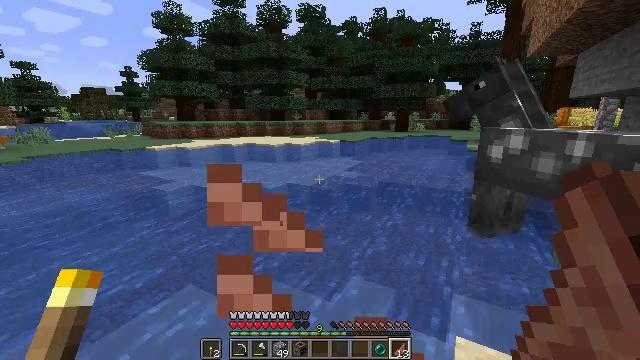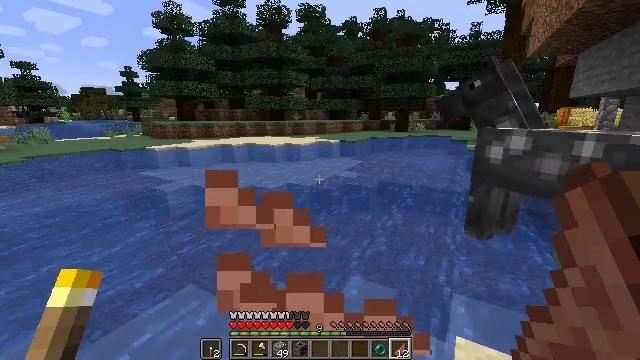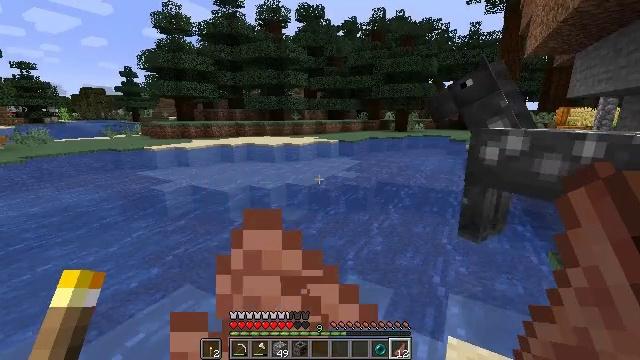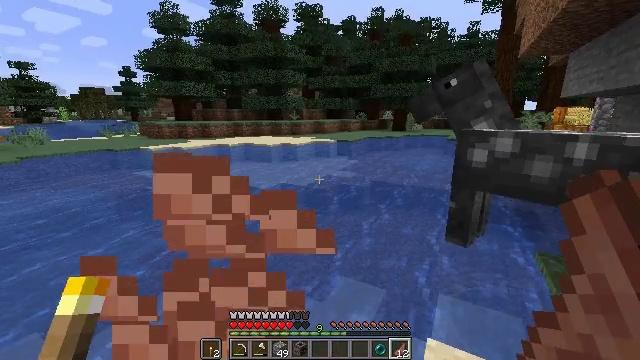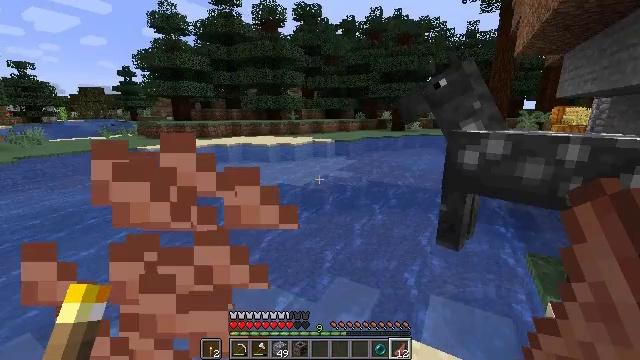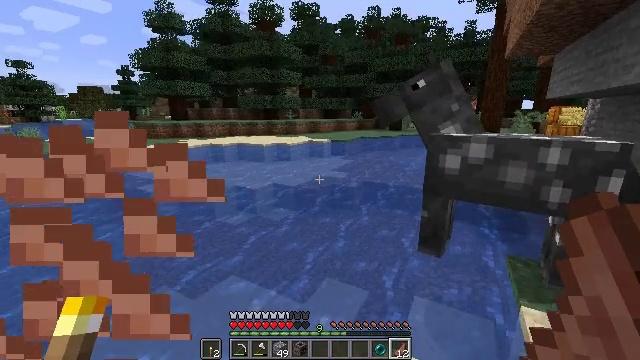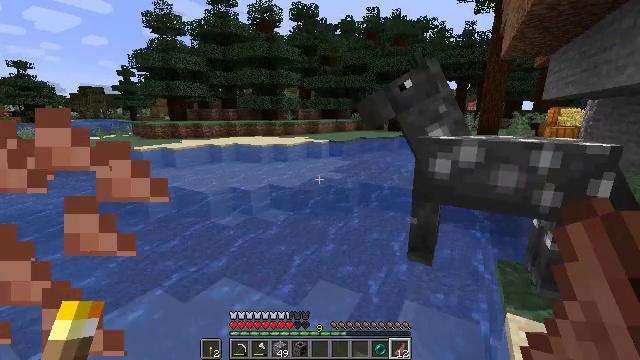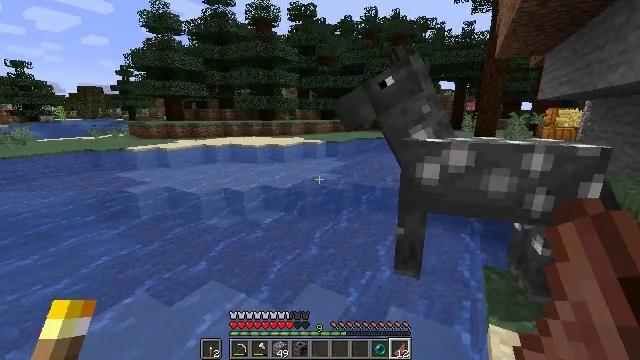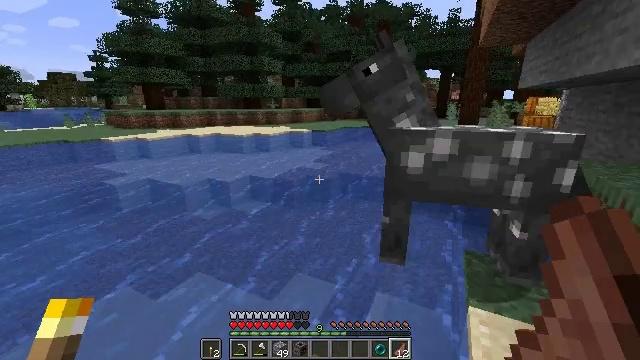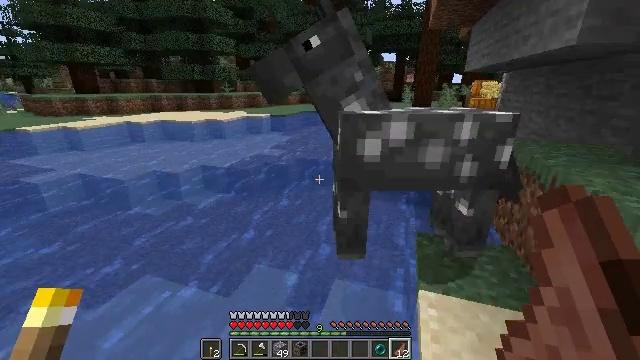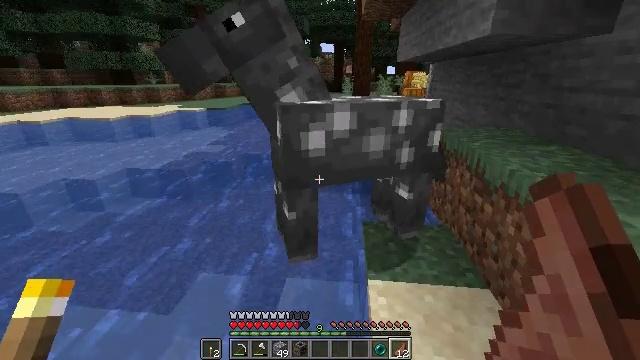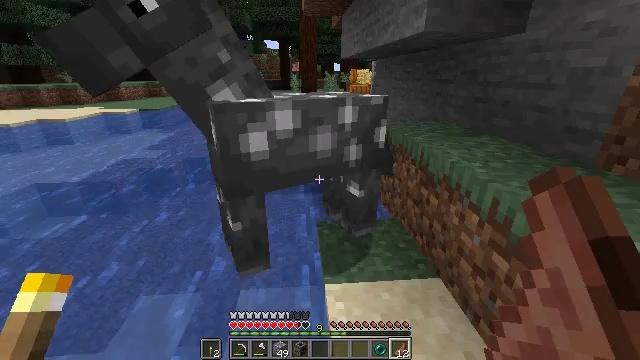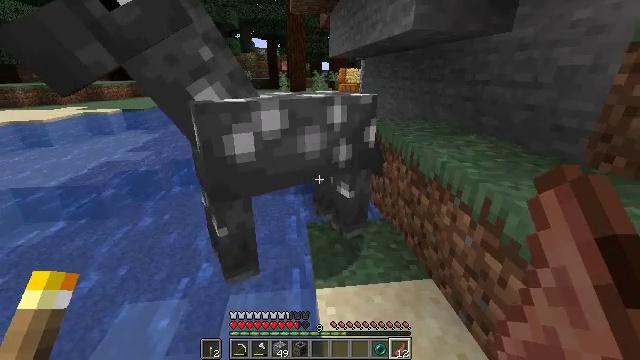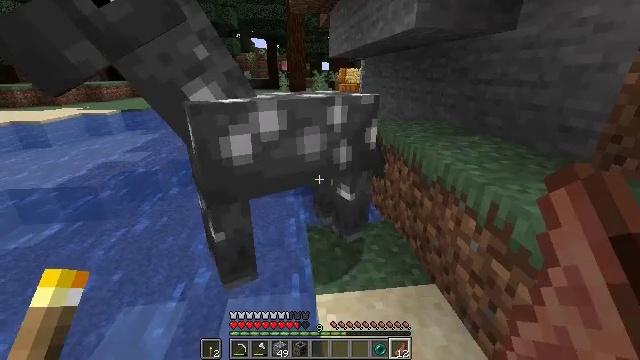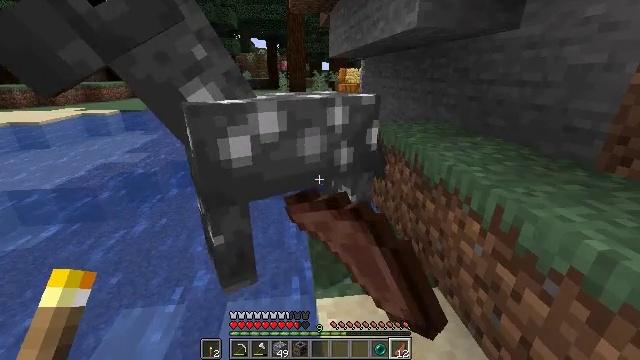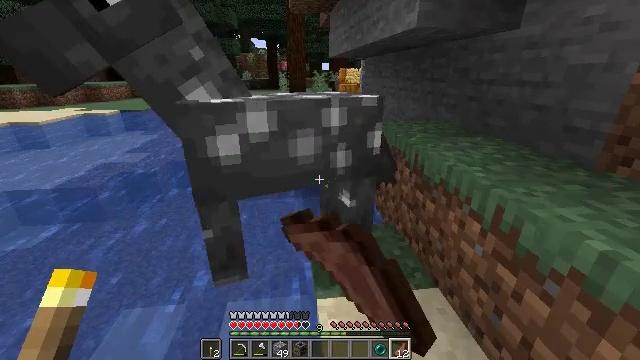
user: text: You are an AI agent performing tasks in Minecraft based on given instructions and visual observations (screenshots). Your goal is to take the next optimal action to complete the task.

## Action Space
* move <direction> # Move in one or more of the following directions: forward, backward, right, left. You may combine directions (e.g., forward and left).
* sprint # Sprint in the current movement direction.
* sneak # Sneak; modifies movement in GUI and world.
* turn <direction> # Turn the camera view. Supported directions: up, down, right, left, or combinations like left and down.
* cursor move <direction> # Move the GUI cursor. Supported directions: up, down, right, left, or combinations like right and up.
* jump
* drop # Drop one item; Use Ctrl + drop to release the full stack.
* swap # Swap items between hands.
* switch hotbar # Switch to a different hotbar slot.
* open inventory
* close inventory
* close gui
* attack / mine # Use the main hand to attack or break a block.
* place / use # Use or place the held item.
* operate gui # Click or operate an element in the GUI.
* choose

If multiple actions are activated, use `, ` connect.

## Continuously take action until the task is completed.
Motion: motion action
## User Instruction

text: Dismantle the blue bed.
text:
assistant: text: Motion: use / place
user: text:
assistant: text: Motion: move right, use / place
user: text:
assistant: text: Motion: move right, use / place
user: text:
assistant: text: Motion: move right, use / place
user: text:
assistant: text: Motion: move right
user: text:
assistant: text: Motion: move forward and move right
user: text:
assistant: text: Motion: move forward and move right
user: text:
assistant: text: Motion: move forward and move right, turn right and down
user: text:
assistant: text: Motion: move forward and move right, turn right and down
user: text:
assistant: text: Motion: move forward and move right, turn right and down
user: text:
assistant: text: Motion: turn right
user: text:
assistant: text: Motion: turn right
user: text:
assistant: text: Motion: use / place
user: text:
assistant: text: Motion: use / place
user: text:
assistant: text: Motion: use / place
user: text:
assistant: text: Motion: use / place
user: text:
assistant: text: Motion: no_op
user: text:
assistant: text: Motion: no_op
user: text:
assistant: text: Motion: no_op
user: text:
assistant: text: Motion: no_op
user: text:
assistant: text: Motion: no_op
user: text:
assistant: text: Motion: no_op
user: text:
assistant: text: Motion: no_op
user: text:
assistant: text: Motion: no_op
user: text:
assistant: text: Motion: no_op
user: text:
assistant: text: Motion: no_op
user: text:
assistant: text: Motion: no_op
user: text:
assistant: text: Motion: no_op
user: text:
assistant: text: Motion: no_op
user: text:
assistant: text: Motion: no_op